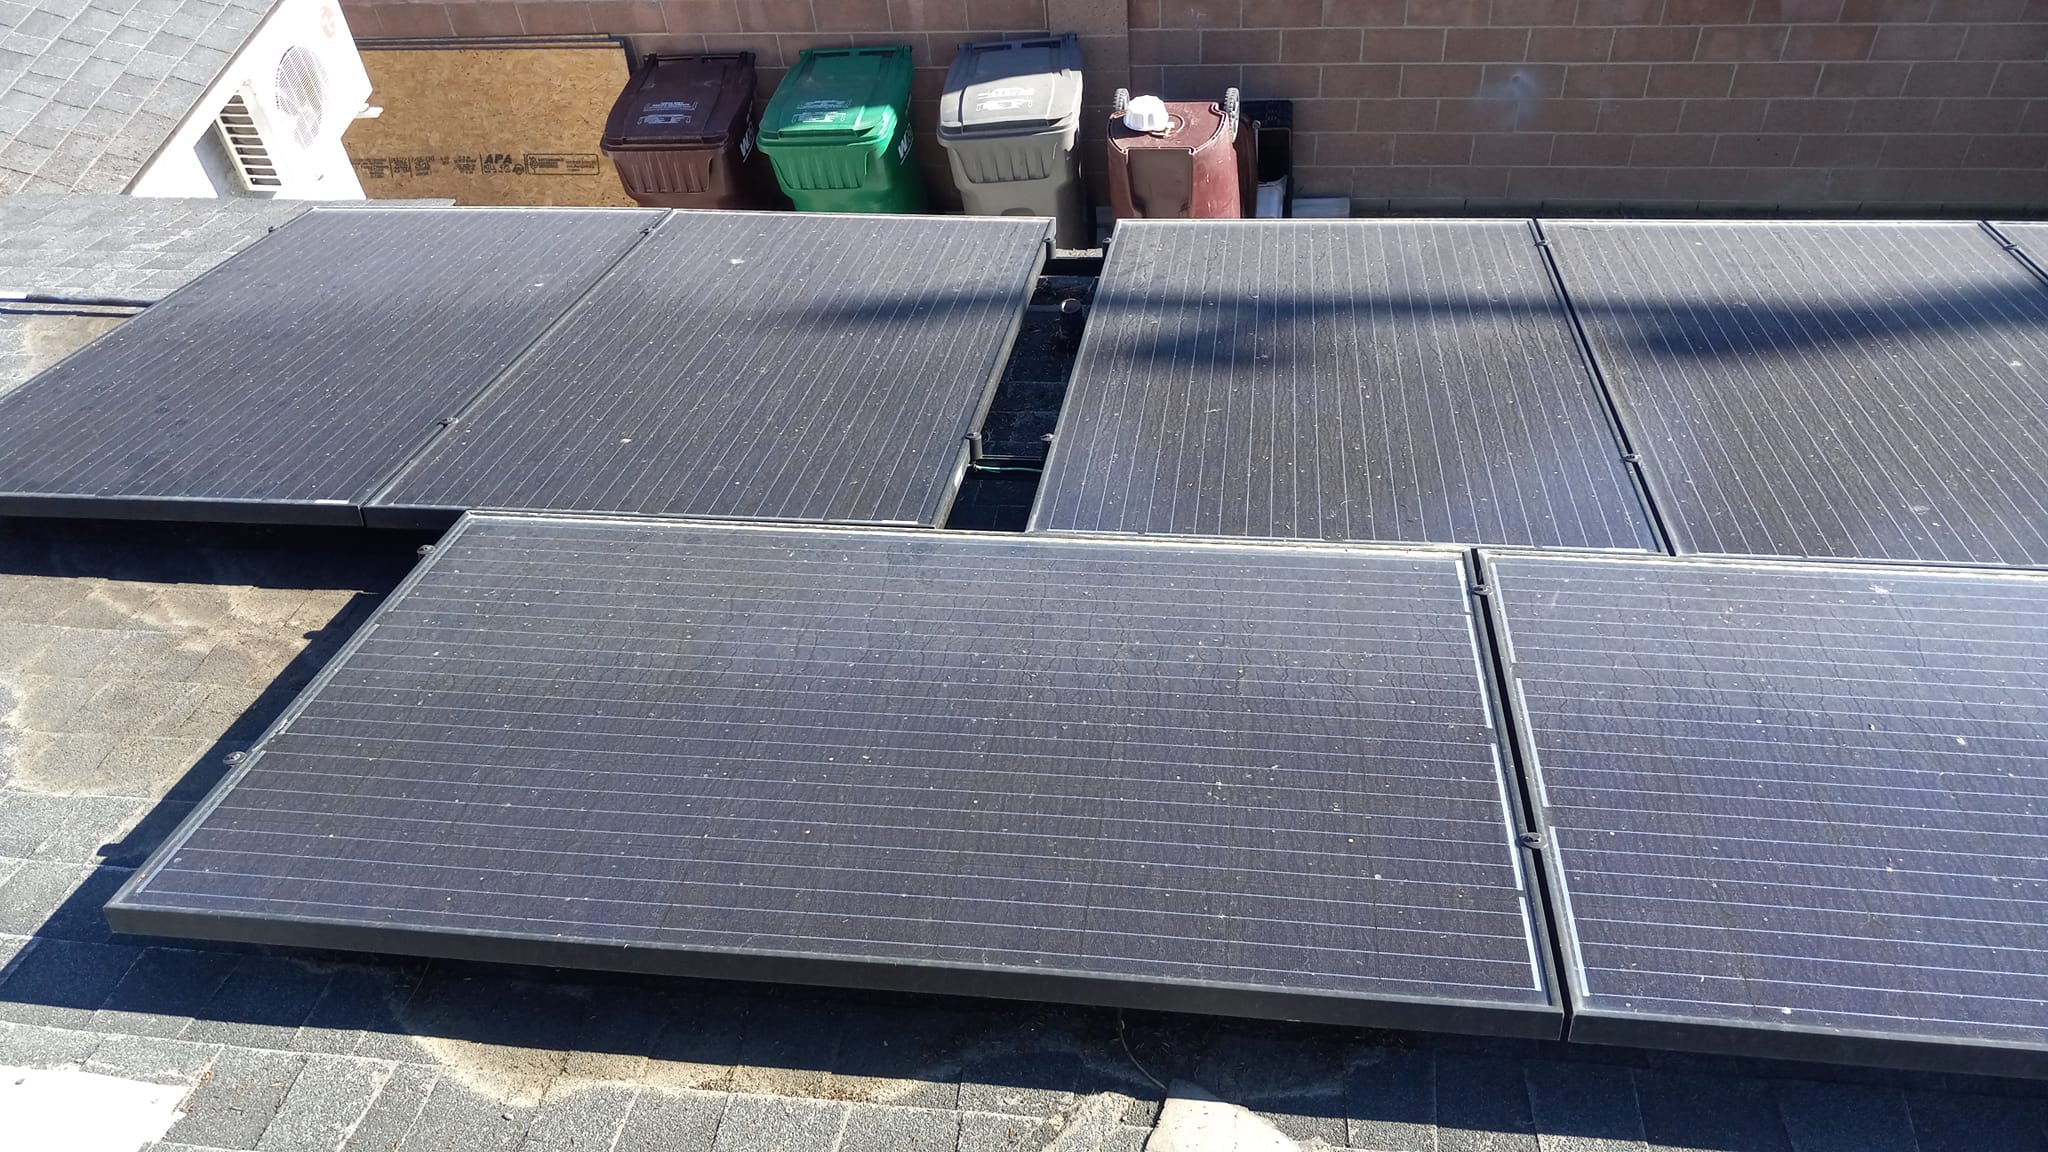
Label: Dusty